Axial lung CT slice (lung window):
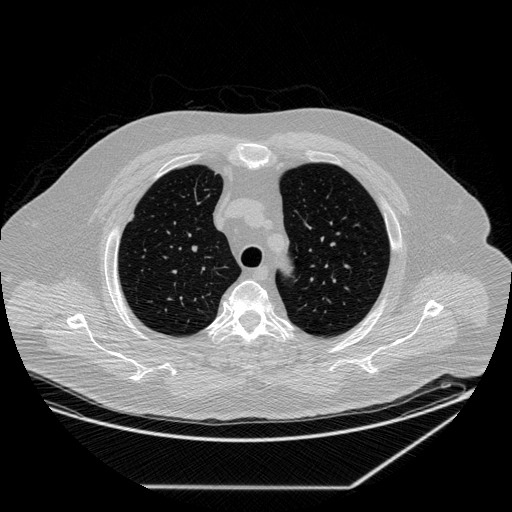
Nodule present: no